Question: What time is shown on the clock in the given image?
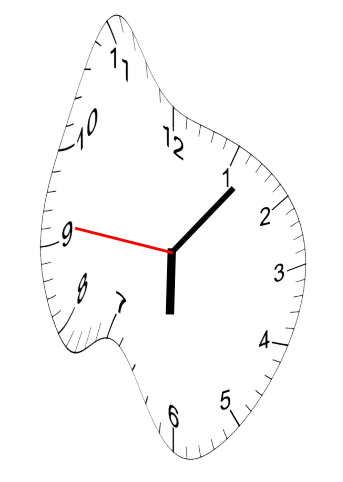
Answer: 06:06:46